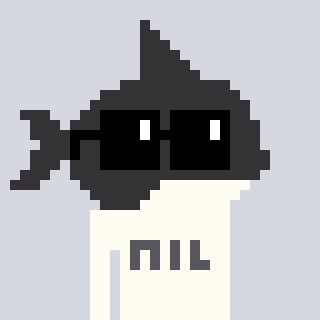
a pixel art character with square black sunglasses, a orca-shaped head and a grayscale-colored body on a cool background